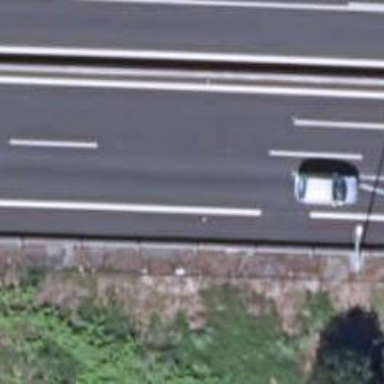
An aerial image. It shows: Asphalt motorway.